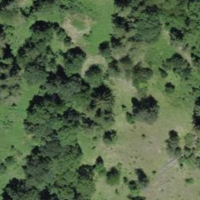
EUNIS habitat code: 44
Species observed at this site:
Clinopodium vulgare